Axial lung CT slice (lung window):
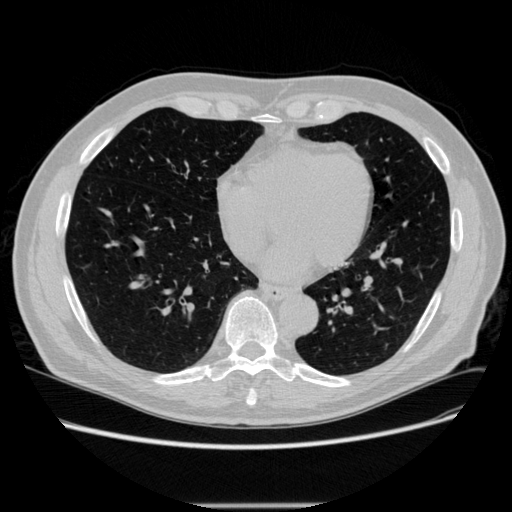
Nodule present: no